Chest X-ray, AP view. Patient: 36 years old, sex M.
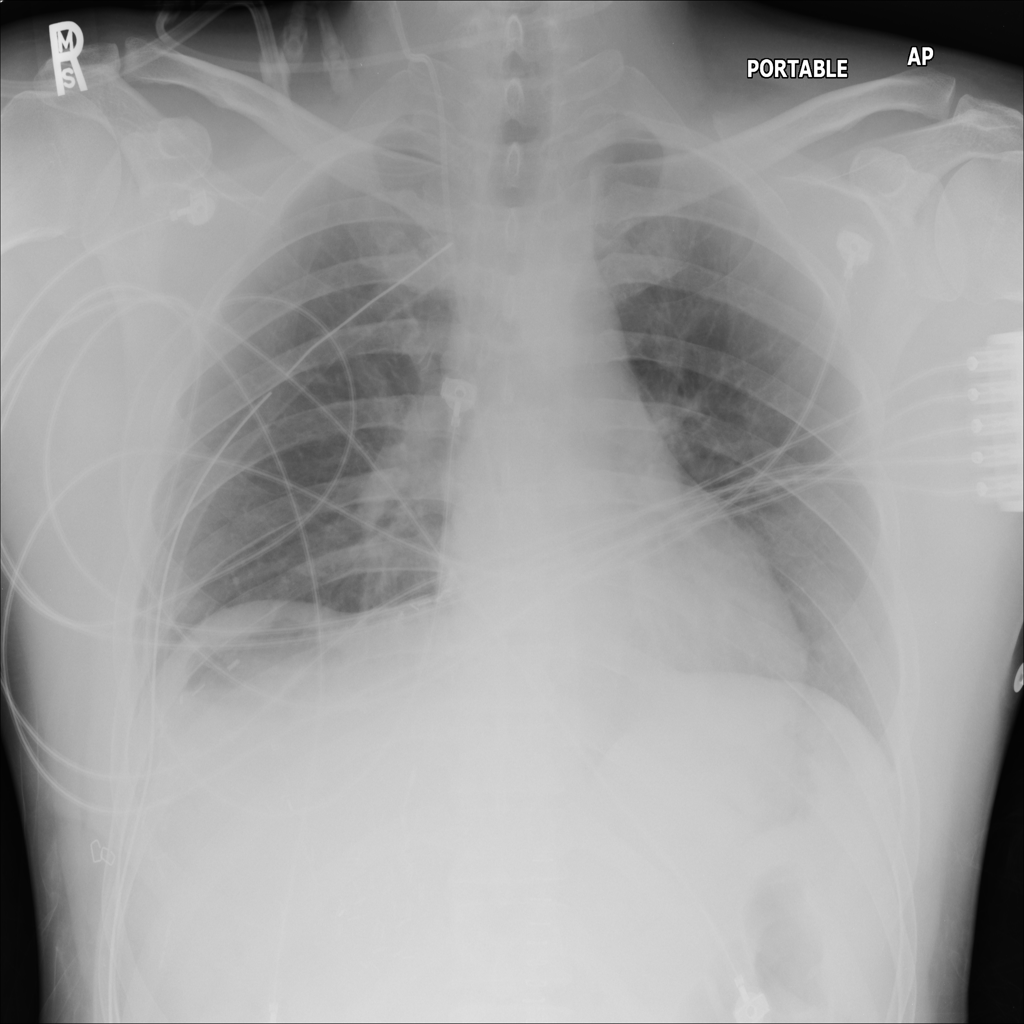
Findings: Atelectasis